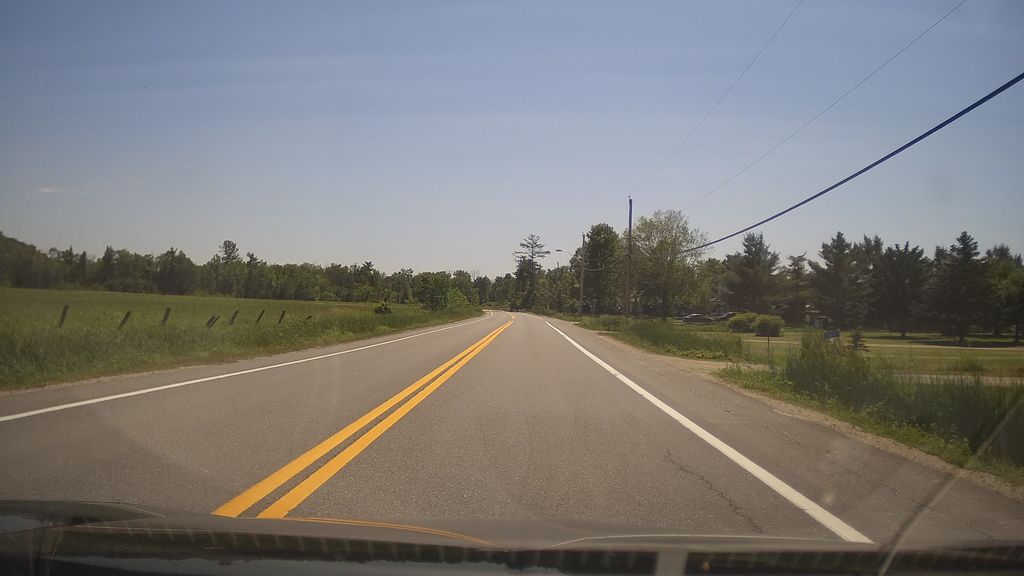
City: ottawa-gatineau